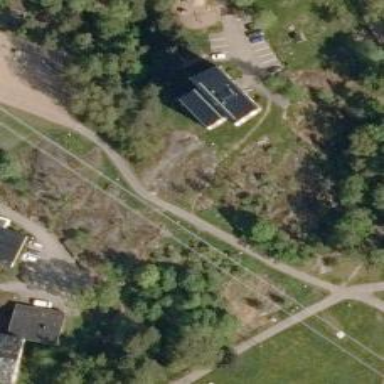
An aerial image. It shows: Asphalt cycleway.